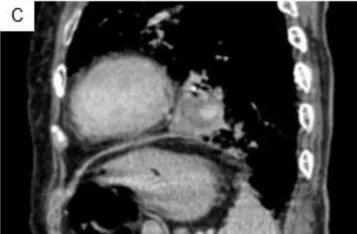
Coronal view).
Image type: radiology (ct)